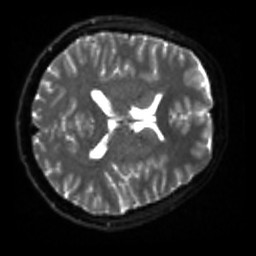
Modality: sbref
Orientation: axial
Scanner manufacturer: siemens
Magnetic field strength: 3 T
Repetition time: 4 s
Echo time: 0.0594 s